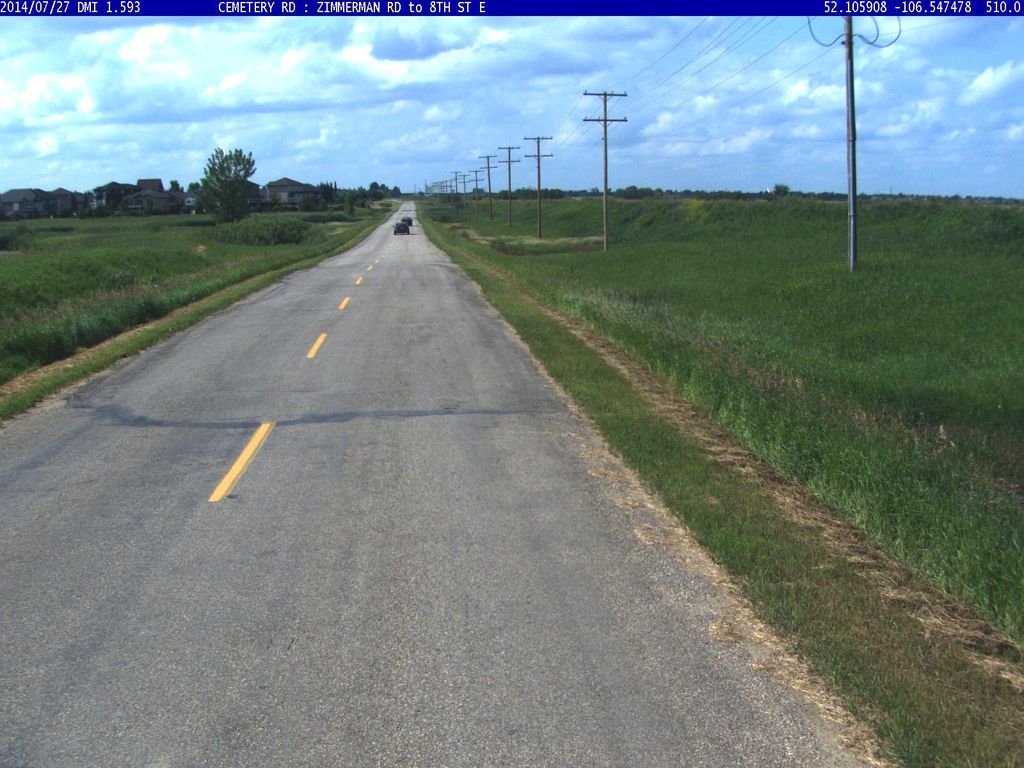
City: saskatoon